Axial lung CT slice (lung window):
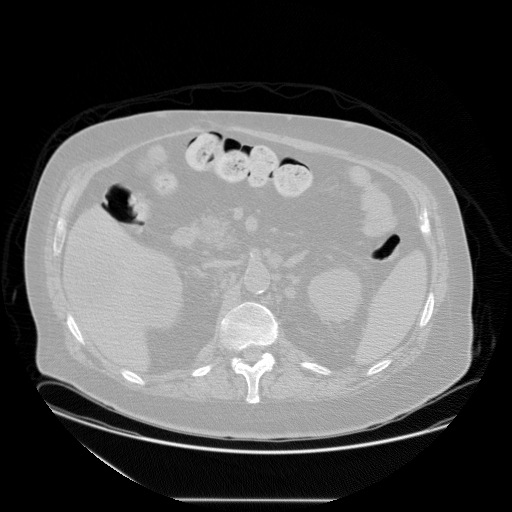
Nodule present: no